Aerial crown-view tile of a tropical tree (Barro Colorado Island, Panama), acquired 20250616:
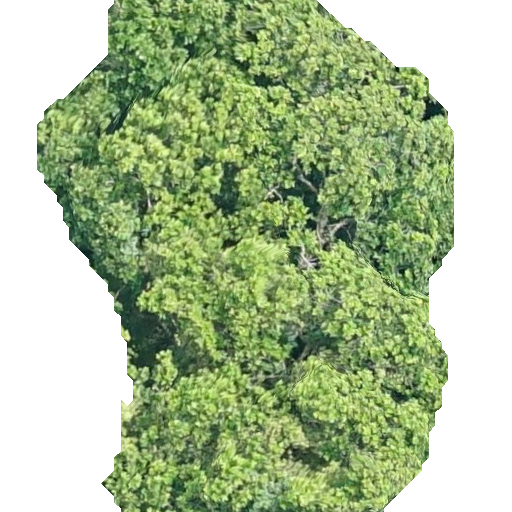
Species: Anacardium excelsum
GBIF accepted scientific name: Anacardium excelsum
Crown area: 278.27 m²